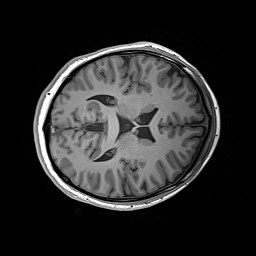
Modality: T1w
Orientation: axial
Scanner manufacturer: siemens
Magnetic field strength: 3 T
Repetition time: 2.2 s
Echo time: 0.00244 s